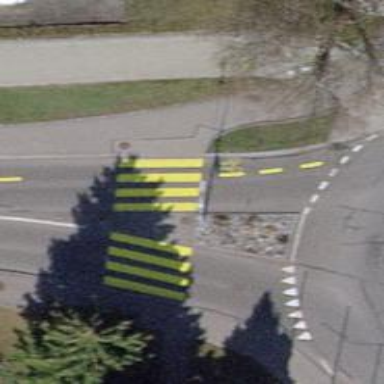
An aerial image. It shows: Marked zebra crossing with pedestrian island.